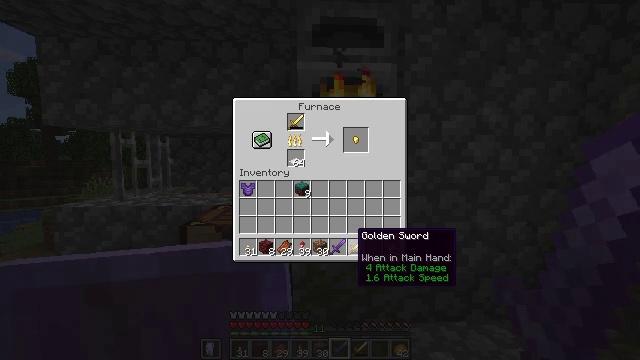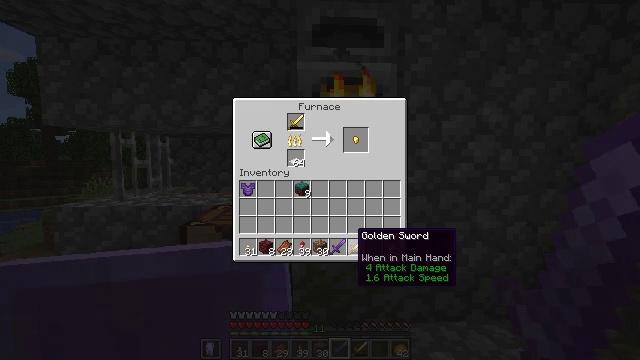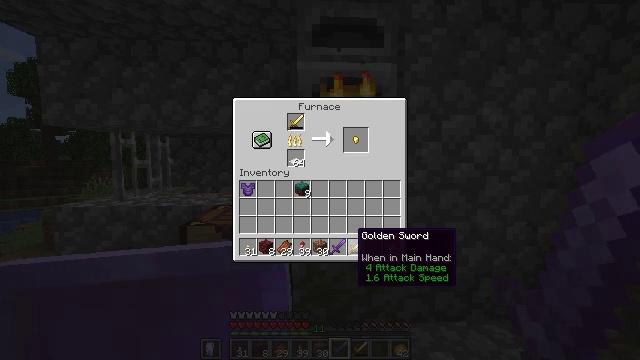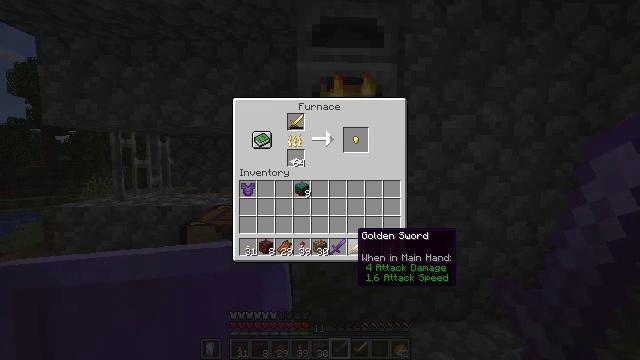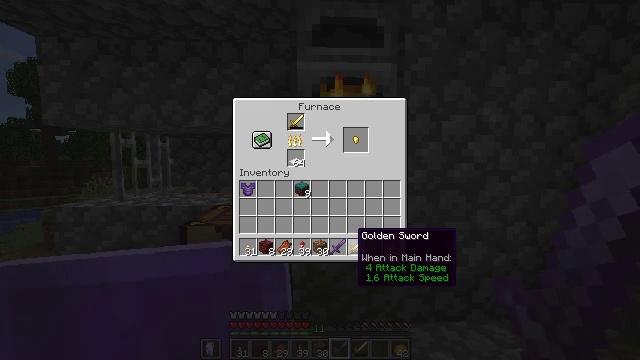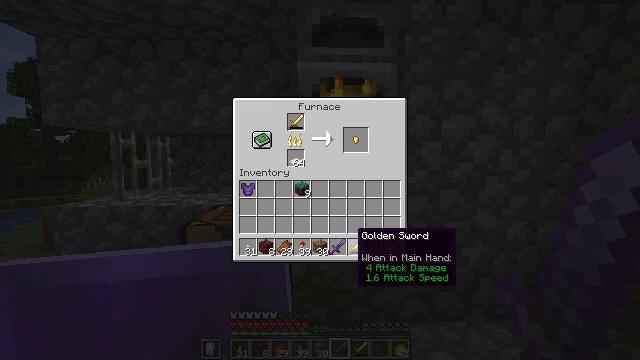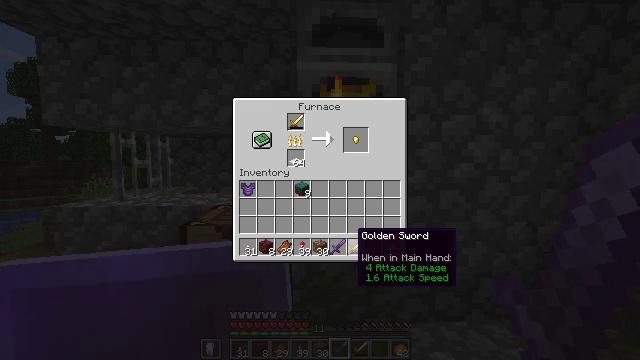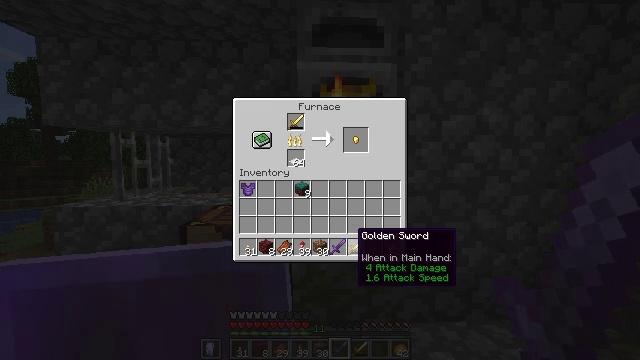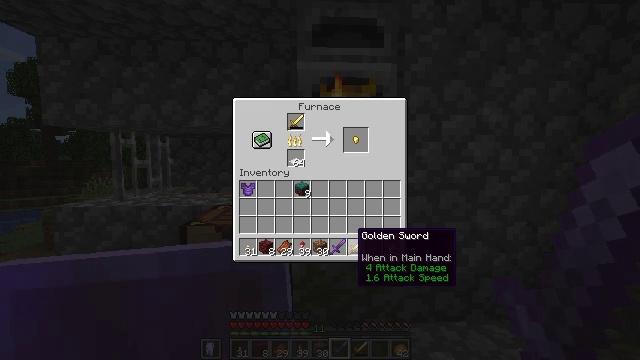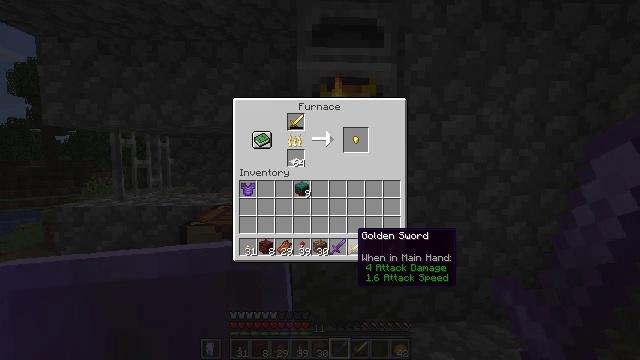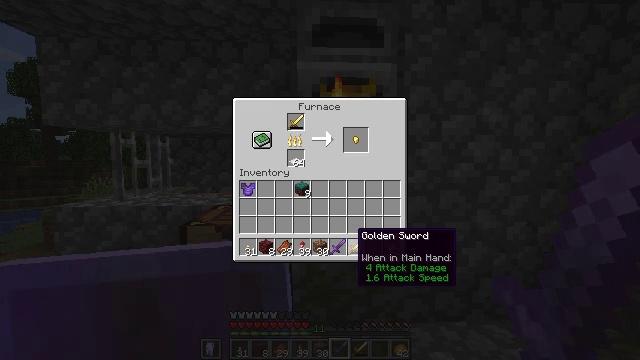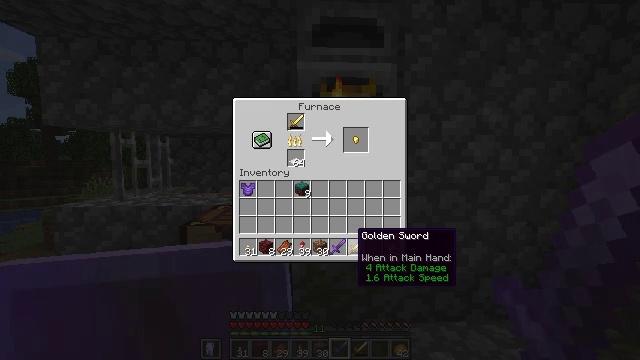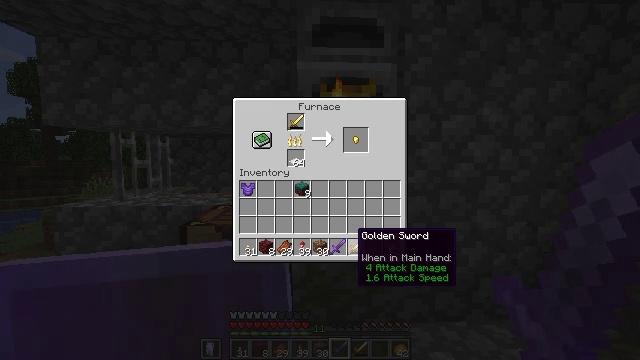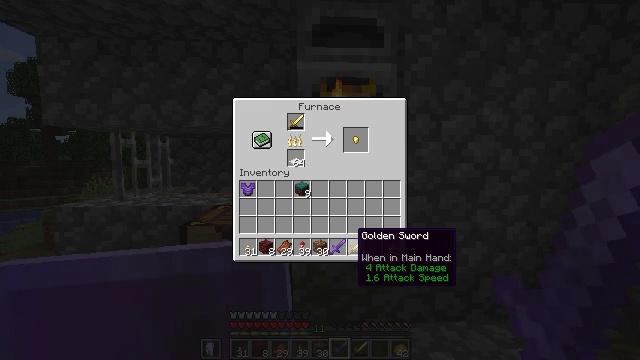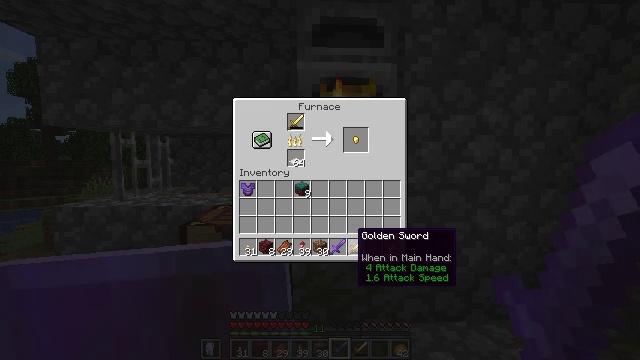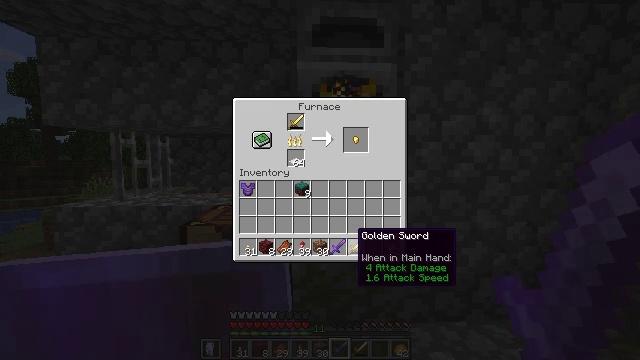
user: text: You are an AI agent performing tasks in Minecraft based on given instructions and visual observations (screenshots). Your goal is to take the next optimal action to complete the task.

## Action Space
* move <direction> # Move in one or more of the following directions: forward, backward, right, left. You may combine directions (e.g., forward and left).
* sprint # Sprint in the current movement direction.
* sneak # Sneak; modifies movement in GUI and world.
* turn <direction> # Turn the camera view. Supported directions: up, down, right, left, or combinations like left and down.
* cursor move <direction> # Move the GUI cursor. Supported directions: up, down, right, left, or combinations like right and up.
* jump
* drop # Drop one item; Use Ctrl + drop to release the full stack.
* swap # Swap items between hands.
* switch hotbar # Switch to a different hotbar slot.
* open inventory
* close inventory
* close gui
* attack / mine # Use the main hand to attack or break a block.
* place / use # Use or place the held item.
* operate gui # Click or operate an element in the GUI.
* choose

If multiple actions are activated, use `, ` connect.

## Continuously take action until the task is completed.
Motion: motion action
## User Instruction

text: Obtain gold nugget by crafting gold ingot.
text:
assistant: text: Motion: sneak
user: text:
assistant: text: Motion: sneak
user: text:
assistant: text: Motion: sneak
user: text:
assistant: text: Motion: sneak
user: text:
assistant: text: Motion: sneak
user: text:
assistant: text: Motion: sneak
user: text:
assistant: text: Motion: sneak
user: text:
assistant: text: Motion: sneak
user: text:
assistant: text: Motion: sneak
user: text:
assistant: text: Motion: sneak
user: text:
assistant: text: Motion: sneak
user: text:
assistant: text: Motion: sneak
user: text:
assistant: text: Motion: sneak
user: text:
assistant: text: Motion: sneak
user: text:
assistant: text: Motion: sneak
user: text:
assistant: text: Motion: sneak
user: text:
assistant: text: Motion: sneak
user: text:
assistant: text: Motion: sneak
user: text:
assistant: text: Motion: sneak
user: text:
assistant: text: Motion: sneak
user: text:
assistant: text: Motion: sneak
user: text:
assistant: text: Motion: sneak
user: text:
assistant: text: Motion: sneak
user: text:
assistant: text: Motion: sneak
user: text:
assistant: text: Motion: sneak
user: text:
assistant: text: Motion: sneak
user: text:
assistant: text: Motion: sneak
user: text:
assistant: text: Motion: sneak
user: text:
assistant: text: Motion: sneak
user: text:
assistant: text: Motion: sneak